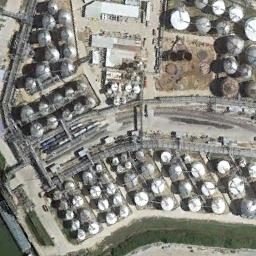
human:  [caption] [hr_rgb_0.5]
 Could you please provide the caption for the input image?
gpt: Here are four black storage tanks of the same size .

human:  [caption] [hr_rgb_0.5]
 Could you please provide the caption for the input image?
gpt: There are many neatly arranged storage tanks and many pipelines in the factory .

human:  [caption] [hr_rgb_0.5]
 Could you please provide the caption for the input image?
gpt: There are many buildings of different sizes near the storage tanks .

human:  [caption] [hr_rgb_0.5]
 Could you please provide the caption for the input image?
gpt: There are many storage tanks on the bare land .

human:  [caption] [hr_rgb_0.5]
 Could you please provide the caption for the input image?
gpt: There are many storage tanks arranged neatly .